Question: I have a Tabview that is left oriented.

I want to decrease the witdh of tabs headers, they are too large.
How can I do that?
'''
<p:tabView orientation="left">
<div style="width: 5%">
<p:tab title="Tab1">
</p:tab>
<p:tab title="Tab2">
<p:dataTable id="dg_Diger"
value="#{aboneGoruntulemeProvider.digerModel}" var="diger"
style="margin-bottom:20px">
<p:column headerText="Kart No">
<h:outputText value="#{diger.kartNo}" />
</p:column>
<p:column headerText="Alt Limit">
<h:outputText value="#{diger.altLimit}" />
</p:column>
<p:column headerText="Verilis Tarihi">
<h:outputText value="#{diger.verilisTarihi}" />
</p:column>
<p:column headerText="Bitis Tarihi">
<h:outputText value="#{diger.bitisTarihi}" />
</p:column>
<p:column headerText="Durum">
<h:outputText value="#{diger.durum}" />
</p:column>
</p:dataTable>
</p:tab>
</div>
</p:tabView>
'''
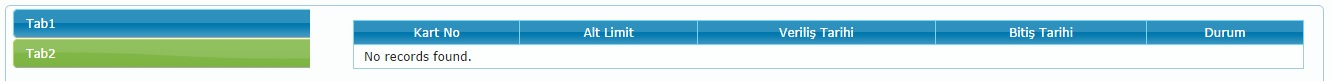
Answer: You could override the CSS provided by PrimeFaces.
While the default values of the tabs are 25% and the panels are 75% of width, you can adjust the tabs header into 10% and the panels of the tabs to 90% which all together would build up a 100%.
'''
/** tabs **/
.ui-tabs.ui-tabs-left > .ui-tabs-nav {
width: 10%;
}
/** panels **/
.ui-tabs.ui-tabs-left > .ui-tabs-panels {
width: 90%;
}
'''
You have to make sure that you are cascading correctly.